Question: I believe this problem has been asked before on stackoverflow. And I'd like to mention that I tried the solutions that came with the questions related to mine. The one that came the closest to my problem was:
<URL>. Sadly the solution described there didn't work for me. And due the age of the question I thought asking it again is the way to go.
Heading on to describing my problem.
So currently I'm working on a library project which has been setup with maven and creates an extension for the current Spring AMQP project.
The goal here is to supply a JAR file which can be included into another project to support a specific way of communicating over a message broker.
At this point I'm implementing the configuration option to allow users to configure the messaging client to their liking. But while i was testing the functionality of this feature I hit a problem while using the library in an executable JAR.
While running it in the Eclipse workspace everything seems to work just fine. But when I try to run it from my desktop (as a runnable JAR) the properties file does not seem to be found anywhere.
Just to give a quick overview of the workspace/projects setup as described above:

The project structure of both project reflects the Maven default one:
'''
- src/main/java
- java source files
- src/main/resources
- resource files
- src/test/java
- java test files
- src/test/resources
- test resource files
'''
Where the library file contains a default.properties file in the src/main/resources folder and the chatclient project a custom.properties file.
Once the runnable JAR file has been build it has the following structure in it.
'''
- com
- junit
- META-INF
- org
- resources
- default.resources
- custom.resources
'''
I believe the resource files should not be located there. but in the META-INF/maven folder instead. After trying out stuff like:
- - -
But nothing seems to work. I guess it is Maven related and a simple change in the pom.xml could fix it. Sadly my knowledge on the Maven project setup and pom related subjects is very basic (this is my first project using maven). And I can't seem to find any documentation on it, even though I know it should be there (probably a problem caused by me).
Before I forget to mention it. I load the property files using this way:
'''
Properties props = new Properties();
prop.load(<custom static class>.class.getResourceAsStream(filename));
return props;
'''
Also the pom.xml for my library looks like:
'''
-- Artifact stuff --
<packaging>jar</packaging>
<build>
<plugins>
<plugin>
<artifactId>maven-compiler-plugin</artifactId>
<version>3.1</version>
<configuration>
<source>1.8</source>
<target>1.8</target>
</configuration>
</plugin>
</plugins>
</build>
-- Dependency stuff --
'''
And the one for the project that uses the library look like:
'''
-- Artifact stuff --
<build>
<plugins>
<plugin>
<artifactId>maven-compiler-plugin</artifactId>
<version>3.1</version>
<configuration>
<source>1.8</source>
<target>1.8</target>
</configuration>
</plugin>
</plugins>
</build>
<dependencies>
<dependency>
<groupId>com.maxxton</groupId>
<artifactId>async-amqp-messaging</artifactId>
<version>0.2</version>
</dependency>
</dependencies>
-- Other stuff --
'''
I hope there is someone who's a little more advanced on this subject and could help find a solution for this problem. And if you need any additional information on the project files/structure, please let me know. I'd gladly share it with you.
## Update (28-04-2015 {1})
For testing I created a sample project which tries to load property files the same way as the scenario described above.
Even while following the <URL> I was not able to load the properties.
For the sake of this question I uploaded <URL>.
I hope someone could help me fix this, as the normal way as described on the Maven website does not seem to work for me.
## Update (28-04-2015 {2})
Well I managed to fix a part of the problem.
Since I added the configuration for the maven-assembly-plugin (building runnable JAR with deps), I was able to get the correct structure within my JAR file.
The thing I added was:
'''
<build>
<plugins>
<plugin>
<artifactId>maven-assembly-plugin</artifactId>
<configuration>
<finalName>project</finalName>
<appendAssemblyId>false</appendAssemblyId>
<archive>
<manifest>
<mainClass>com.test.project.Application</mainClass>
</manifest>
</archive>
<descriptorRefs>
<descriptorRef>jar-with-dependencies</descriptorRef>
</descriptorRefs>
</configuration>
<executions>
<execution>
<id>make-assembly</id>
<phase>package</phase>
<goals>
<goal>single</goal>
</goals>
</execution>
</executions>
</plugin>
</plugins>
</build>
'''
Then when running I managed to get the right structure.
'''
JAR root
- com
- META-INF
- MANIFEST.MF
- default.properties
- custom.properties
'''
While this fixes a part of the problem. The file loading still results in a NullPointerException.
## Final Update (04-05-2015)
After a long Maven struggle I managed to get everything the way I want it to be.
Following the advice given by both @Deepak and @Joop Eggen, I did some research on how to have all the dependencies in a lib folder as jar instead of unpacking them in a 'uber' jar. After trying loads of stuff I stumbled upon <URL>. Following the instruction there seems to create this structure:
'''
- runnable.jar
- lib
- spring-amqp.jar
- spring-core.jar
...
'''
When following @Joop Eggen's advice I managed to get the property loaded the way I want to. So it seems this question has been answered. Currently I'm still figuring out how to award each answer as I'm not able to split the bounty into two pieces. I'll get back on that.
## Side Note
Although I awarded both the bounty and the answer to @Joop Eggen does not mean that @Deepak's answer did not contribute. It did give some great information on best practice, but was not as complete as the accepted answer. So please when finding your answer here give him some of the credit too.
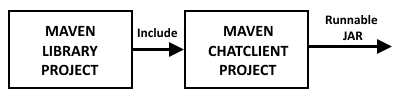
Answer: There are two ways to get resources,
- '/...'- '...''/...'
The latter seems more direct, and can be used as:
'''
getClass().getResource("/...");
ClassInJar.class.getResource("/...");
'''
Now 'getClass()' is only possible in a non-static object and is too: the actual class might be some child, not in the library jar.
---
On the actual structure of your application. I know a maven directory convention:
'''
src/main/java/...
src/main/resources/...
'''
where /... gets into the jar/war; the package directory.
Reassembling jars is not good. There always is the 'Class-Path: ...' entry in META-INF/MANIFEST.MF. Following the basic maven conventions is best.